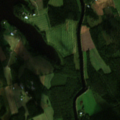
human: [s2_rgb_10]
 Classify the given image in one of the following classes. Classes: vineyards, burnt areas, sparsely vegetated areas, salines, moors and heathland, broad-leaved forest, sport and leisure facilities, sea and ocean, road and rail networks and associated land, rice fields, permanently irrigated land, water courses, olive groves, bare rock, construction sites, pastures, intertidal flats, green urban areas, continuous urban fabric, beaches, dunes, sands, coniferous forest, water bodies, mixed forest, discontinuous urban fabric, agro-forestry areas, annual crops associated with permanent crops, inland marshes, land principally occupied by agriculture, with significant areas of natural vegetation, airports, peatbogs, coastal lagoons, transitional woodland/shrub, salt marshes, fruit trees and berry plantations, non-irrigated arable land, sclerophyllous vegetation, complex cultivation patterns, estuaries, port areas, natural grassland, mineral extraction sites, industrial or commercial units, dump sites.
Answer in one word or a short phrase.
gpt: land principally occupied by agriculture, with significant areas of natural vegetation, mixed forest, water bodies